Question: I'm performance tuning my iPhone/iPad app, it seems like not all the memory gets freed which should be. In instruments, after I simulate a memory warning in my simulator, there are lots of "Malloc" entries left; what's about them? Can I get rid of them, what do they mean/what do they stand for?
Thanks a lot,
Stefan

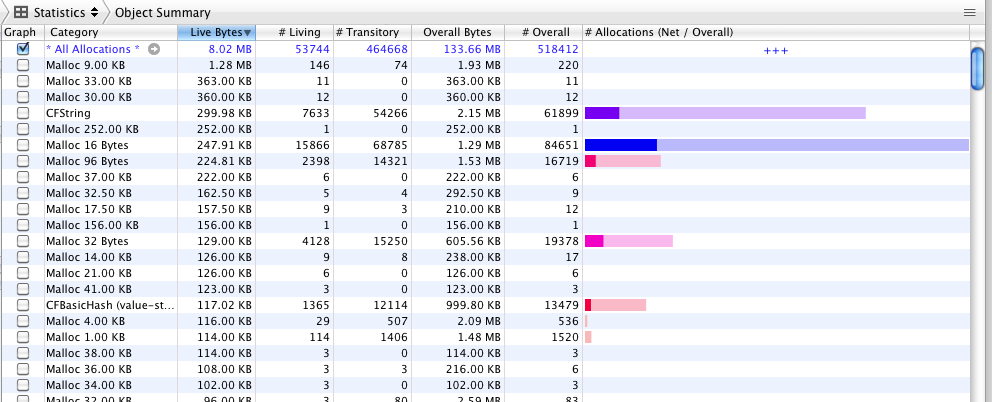
Answer: At any time, your app will have a (huge) number of living objects, even after getting a memory warning (and the subsequent memory recovery by the operating system). So, it is pretty common that you will also see many of those mallocs you are seeing.
They are not in themselves a sign that something is wrong with memory allocation, but possibly only of the fact that your program is running.
Also have a look at this <URL>.
Furthermore, there are many advanced techniques you can use to detect memory allocation problems.
<URL> you can find a great tutorial that will allow you to go way beyond what the Leaks tool allows you to.
EDIT:
About the exact meaning of those mallocs, you have to think that you can allocate two broad classes of objects (to put it roughly): Objective-C objects that are created through the Obj-C runtime system, and "normal" C objects, that are allocated through malloc.
Many object of the second class are allocated (without you directly calling malloc) by system libraries and by the compiler C library (think about, e.g., sockets or file handles, whatever). Those (C) objects do not have type information associated to them, so Instruments simply shows you the size of the allocated memory block, without having more information available.
Many times malloc objects are created by higher-level classes, so that when you recover memory associated to their instances, also memory allocated through malloc is freed.
You should not worry specifically about them, unless you see that their overall size "grows indefinitely" along program execution. In such case you need first to investigate the way you alloc/release your higher level objects and understand where in your code things get stuck.